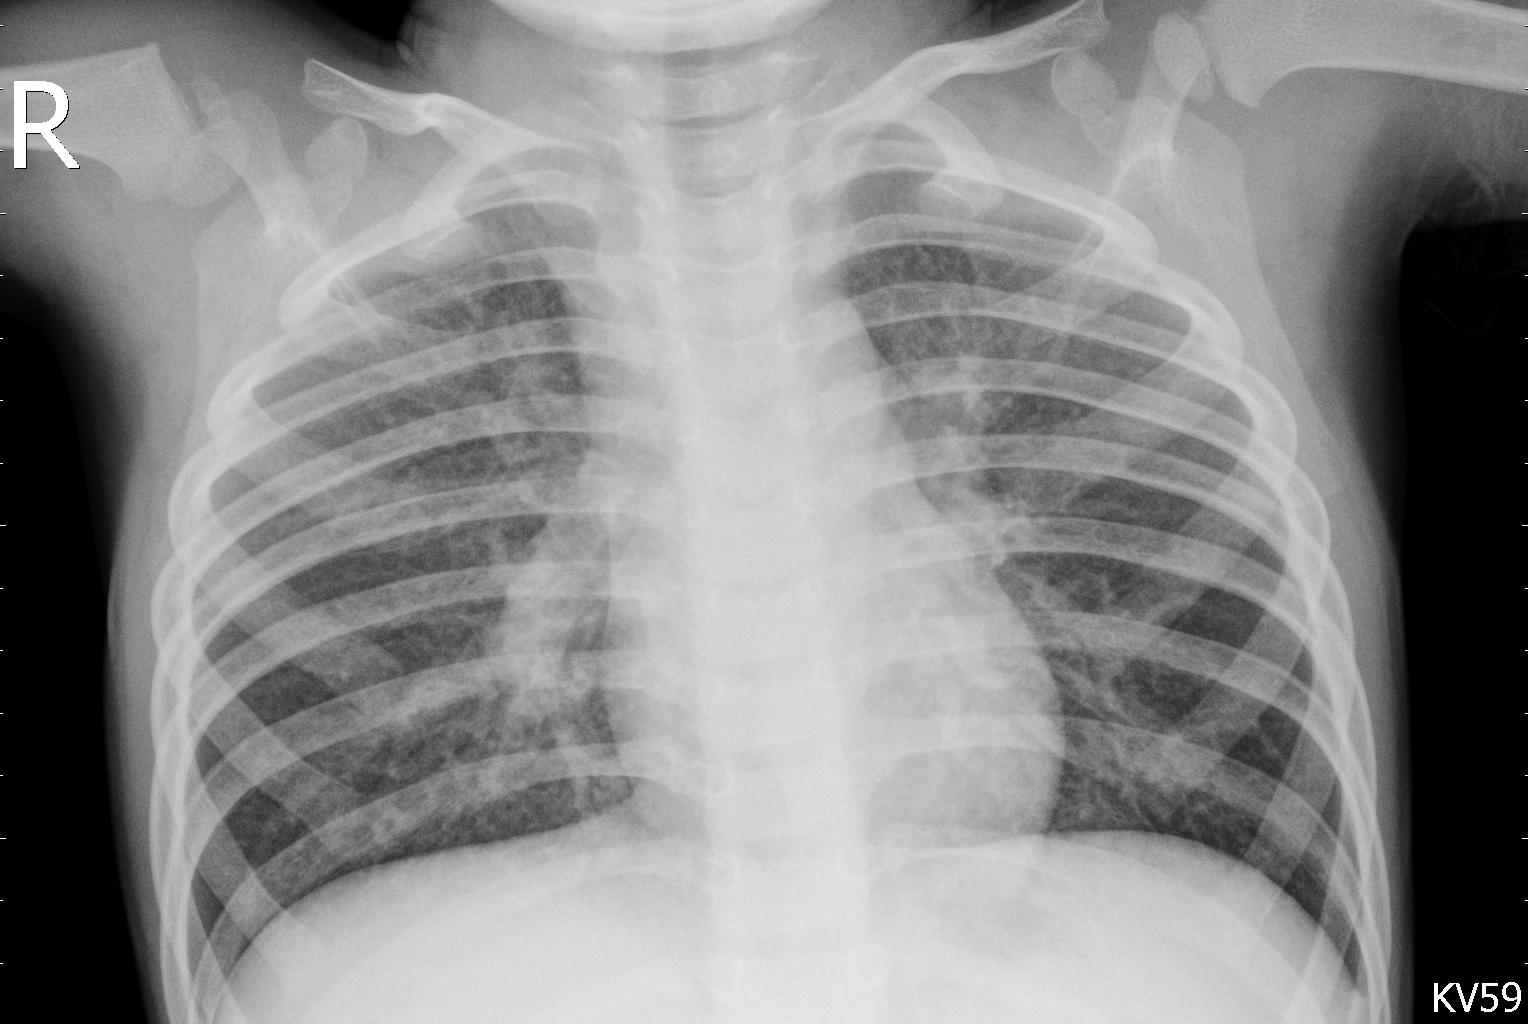
Diagnosis: PNEUMONIA